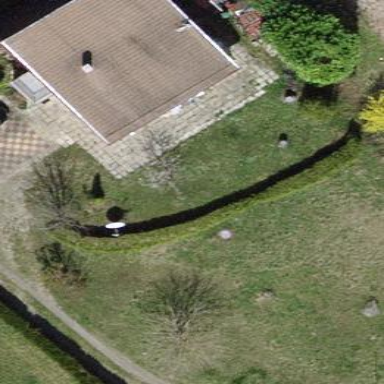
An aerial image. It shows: Simple and straightforward house.